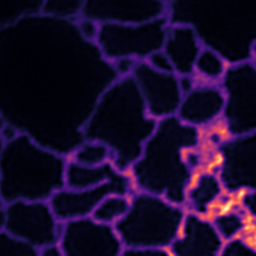
Label: Super-resolution ER image